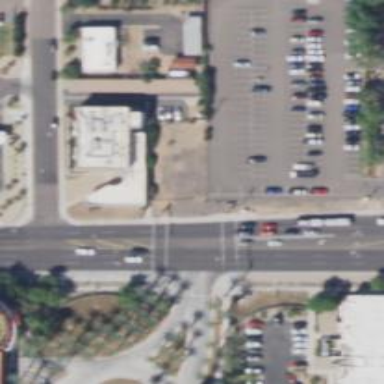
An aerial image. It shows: Solid stop line on the road marking.